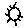
Label: sun